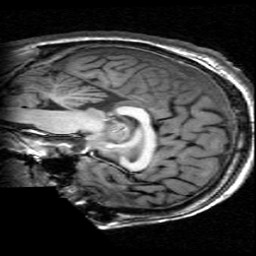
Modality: T1w
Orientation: sagittal
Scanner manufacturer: ge
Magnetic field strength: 3 T
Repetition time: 0.008948 s
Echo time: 0.001784 s